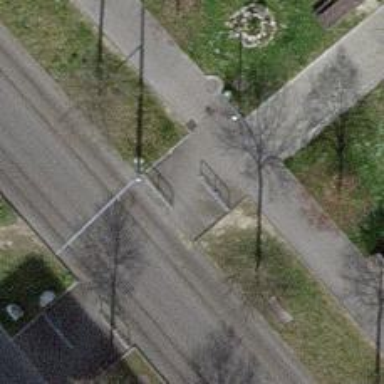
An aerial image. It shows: Cycle barrier.